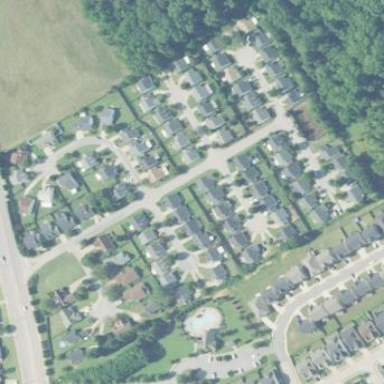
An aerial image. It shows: Residential area within neighborhood.